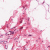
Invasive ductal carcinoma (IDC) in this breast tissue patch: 0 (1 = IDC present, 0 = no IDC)